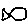
Label: fish